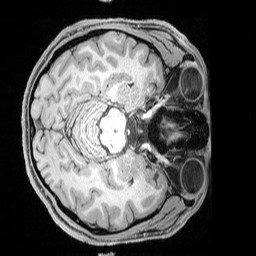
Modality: T1w
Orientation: axial
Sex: male
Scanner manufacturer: siemens
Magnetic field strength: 3 T
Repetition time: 2.53 s
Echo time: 0.00169 s